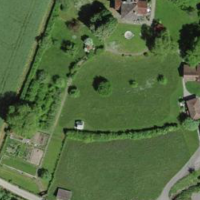
EUNIS habitat code: 53
Species observed at this site:
Salvia pratensis